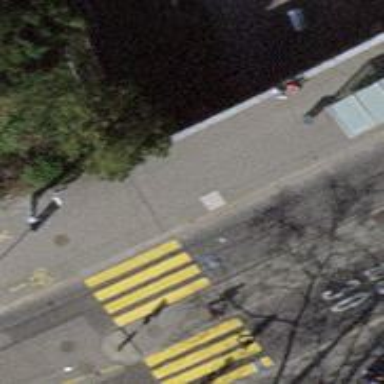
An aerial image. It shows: Tram stop for public transport.